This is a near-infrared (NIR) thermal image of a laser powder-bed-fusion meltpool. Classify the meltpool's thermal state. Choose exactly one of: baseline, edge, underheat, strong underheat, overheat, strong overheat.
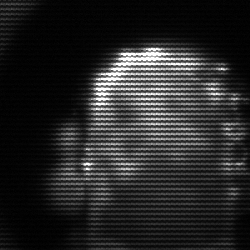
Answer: baseline